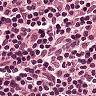
Metastatic tissue present: no